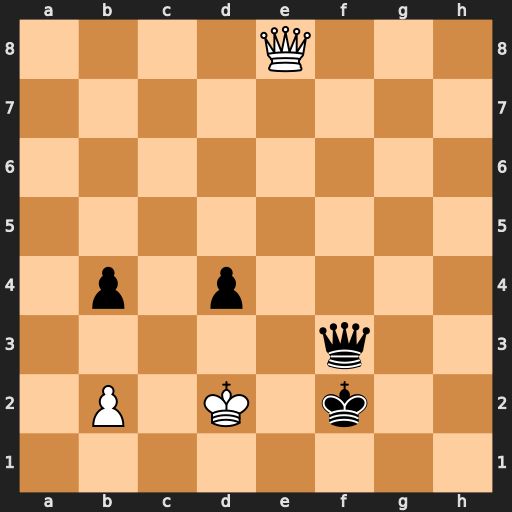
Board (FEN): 4Q3/8/8/8/1p1p4/5q2/1P1K1k2/8
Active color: w
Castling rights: -
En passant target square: -
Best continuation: Qe1+ Kg2 Qe2+